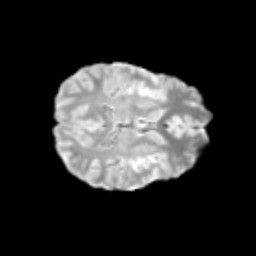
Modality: T2w
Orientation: axial
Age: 13
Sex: female
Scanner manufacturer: siemens
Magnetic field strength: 3 T
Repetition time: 3.8 s
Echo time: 0.07 s